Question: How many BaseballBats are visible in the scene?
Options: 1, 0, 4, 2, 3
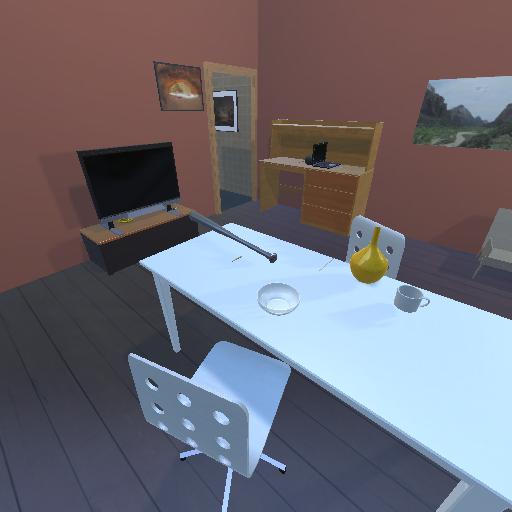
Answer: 1